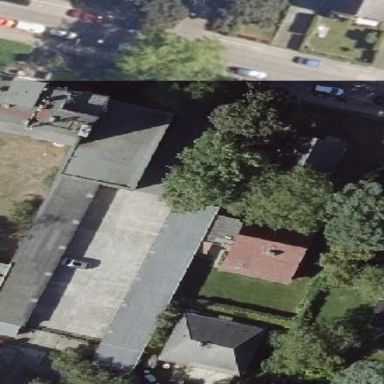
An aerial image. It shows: Group of garages.